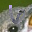
Label: 6